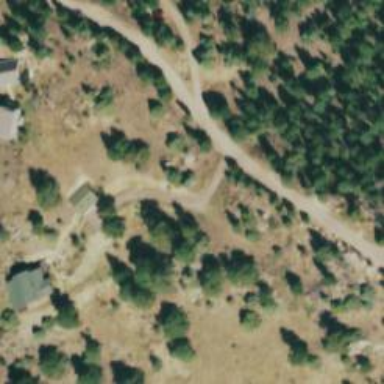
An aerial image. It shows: Driveway.